Interaction volume radius: 10 \u00c5
Interaction volume height: 10 \u00c5
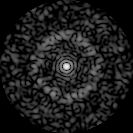
Disorder parameter: 0.8582